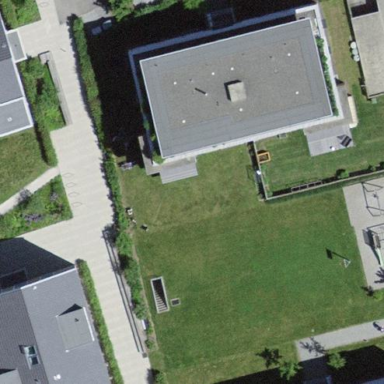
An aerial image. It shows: Playground on grassy land.